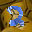
Label: 2